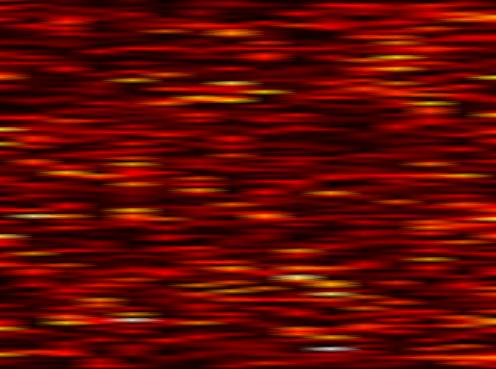
Label: FOFDM